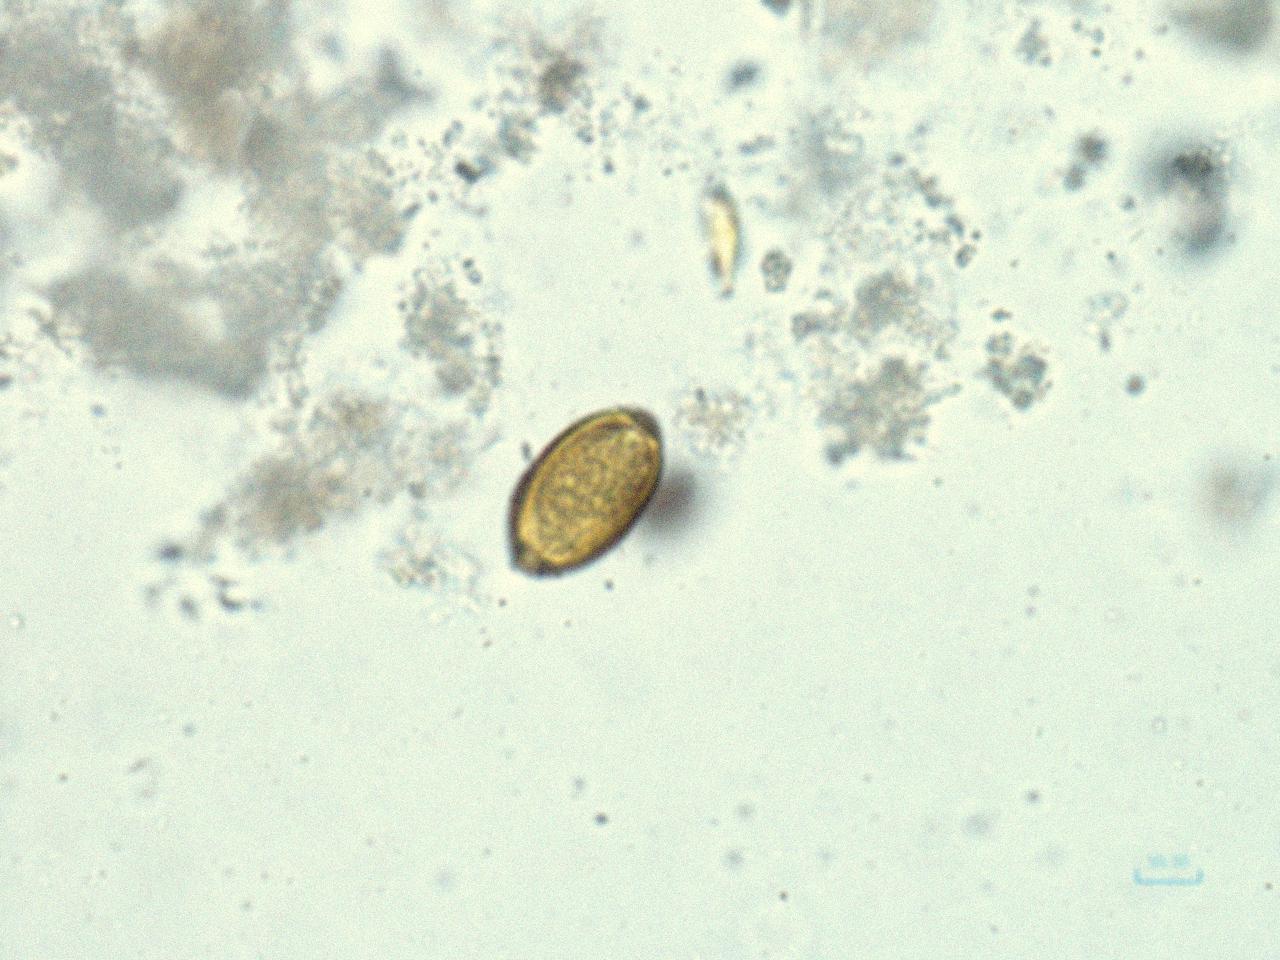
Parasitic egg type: Trichuris trichiura